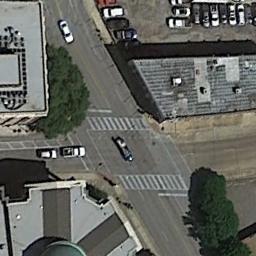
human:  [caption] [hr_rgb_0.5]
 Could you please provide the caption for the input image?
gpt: A tilted intersection with sparse traffic located in a commercial area .

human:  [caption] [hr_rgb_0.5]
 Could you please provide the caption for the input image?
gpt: There are numerous  buildings of different shapes and sizes beside the intersection .

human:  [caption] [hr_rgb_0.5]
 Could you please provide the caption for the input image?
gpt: There are several moving vehicles on the road at the intersection, There are many buildings and some trees around the intersection, And many cars are parked in the open space beside the intersection .

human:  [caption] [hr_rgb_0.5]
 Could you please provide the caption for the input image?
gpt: There are some houses near the crossroads .

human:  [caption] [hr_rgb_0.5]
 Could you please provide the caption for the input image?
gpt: There are some gray buildings and a parking lot beside the intersection .